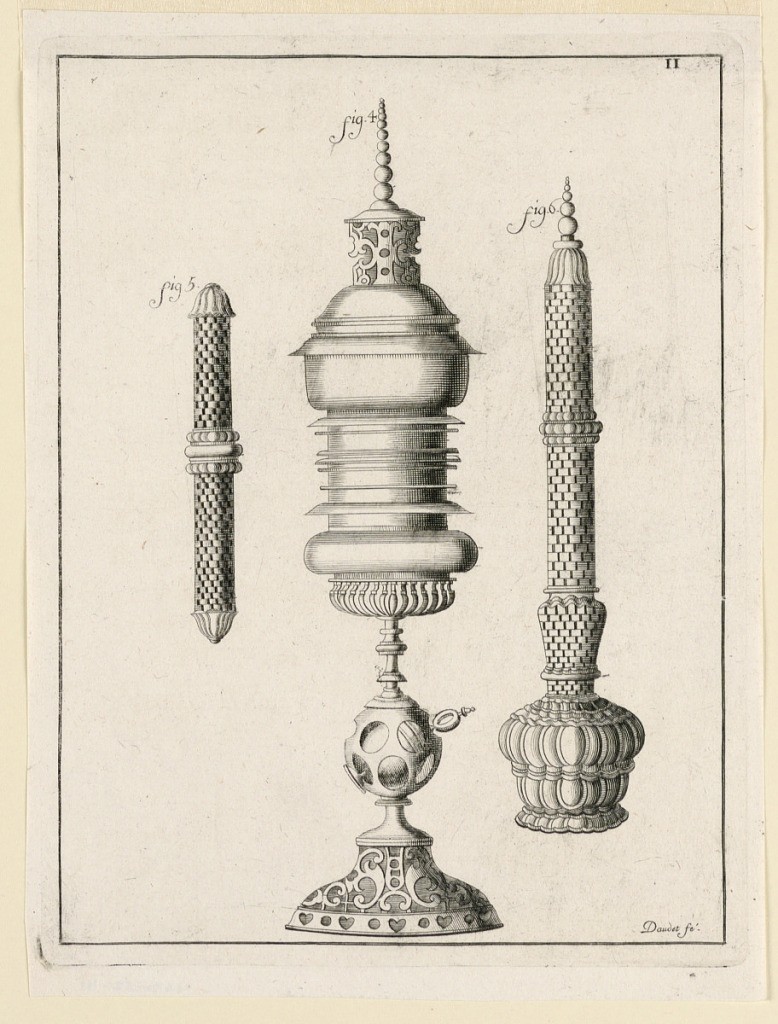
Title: Plate 2 of the Recueil d' ouvrages curieux de mathématique et de mécanique...
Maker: Gaspard Grollier de Seviere II, French, 1677 - 1745
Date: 1732
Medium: Engraving on white laid paper
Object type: Print
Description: Three mechanical objects, numbered 4, 5, and 6. The base of figure 4 is similar in design to figure 2 of Plate 1. The object, a solid ball inside a pierced one, is similar to one in figure 3, Plate 1. Figure 5 looks as if it may be fitted inside figure 6. Both are cylindrical in shape, figure 6 with a round bulge space at the bottom. These devices are pointed like tops; figure 4 looks as if it were meant to spin in some manner.